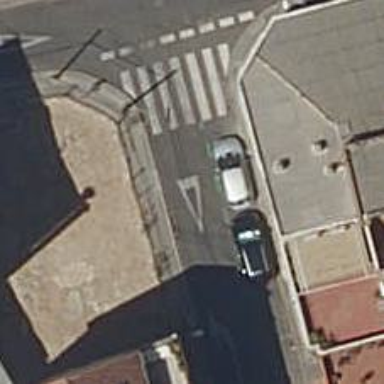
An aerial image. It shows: Uncontrolled crossing where the road has give way sign.